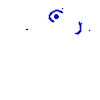
Particle: electron